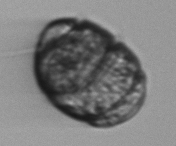
Label: Margalefidinium